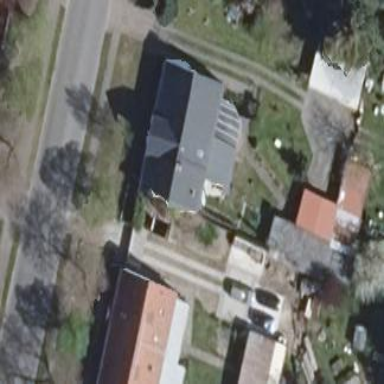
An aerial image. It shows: Simple and straightforward house.